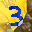
Label: 3